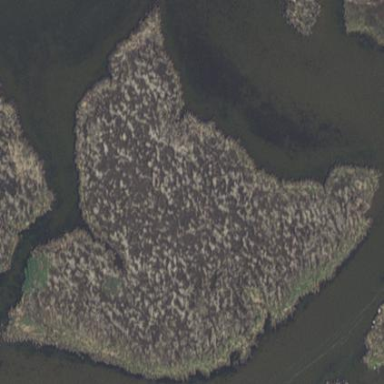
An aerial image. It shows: Islet.